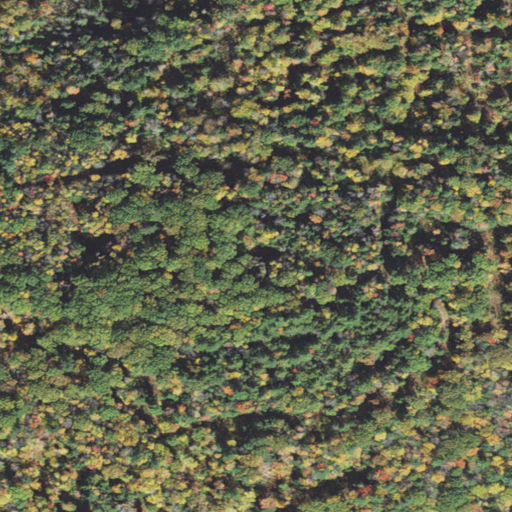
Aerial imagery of mountain in New Hampshire named Gilboa Mountain containing mixed forest, evergreen forest, and open development